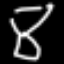
Label: hourglass